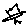
Label: bird